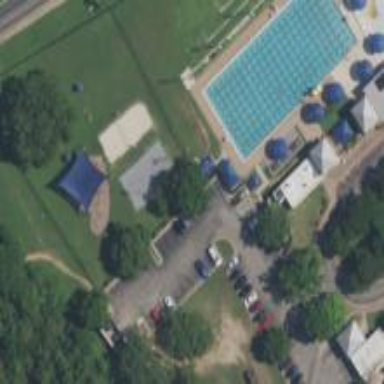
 perfect for leisure and relaxation on land."